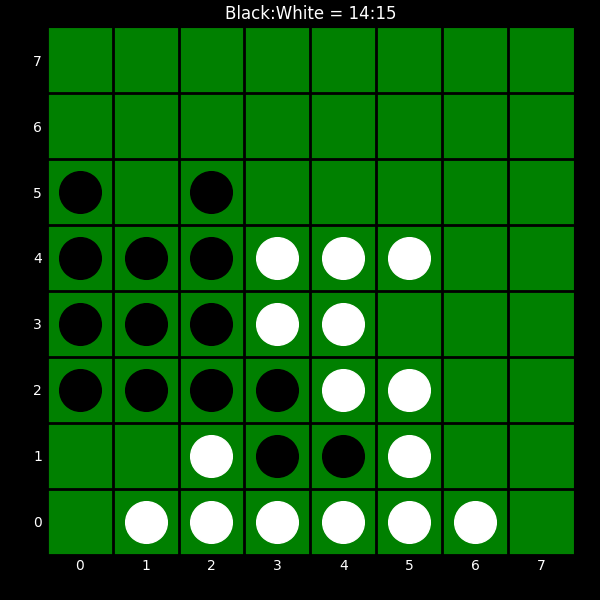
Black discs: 14
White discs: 15